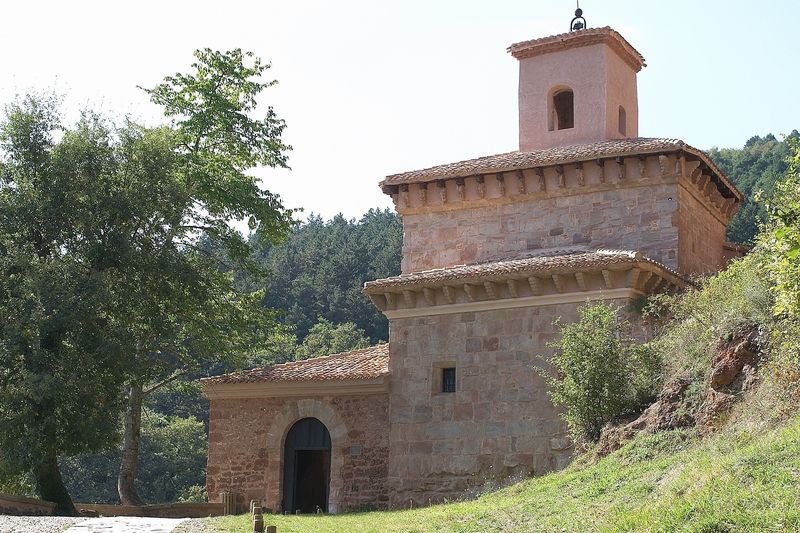
Titel: Kloster San Millan de Suso
Standort: San Millan de la Cogolla, Kloster Suso (EU - E)
Schlagwörter: baum, berg, himmel, bäume, grün, landschaft, fenster, holz, tür, dach, gebäude, gras, haus, rot, weg, ornament, stein, erde, hügel, kirche, wald, dachziegel, turm, deutschland, farbig, italien, hang, mauer, ziegel, farbe, querformat, ornamente, gründ, tor, foto, türmchen, torbogen, nonne, glocke, quader, rötlich, mönch, einfassung, romanisch